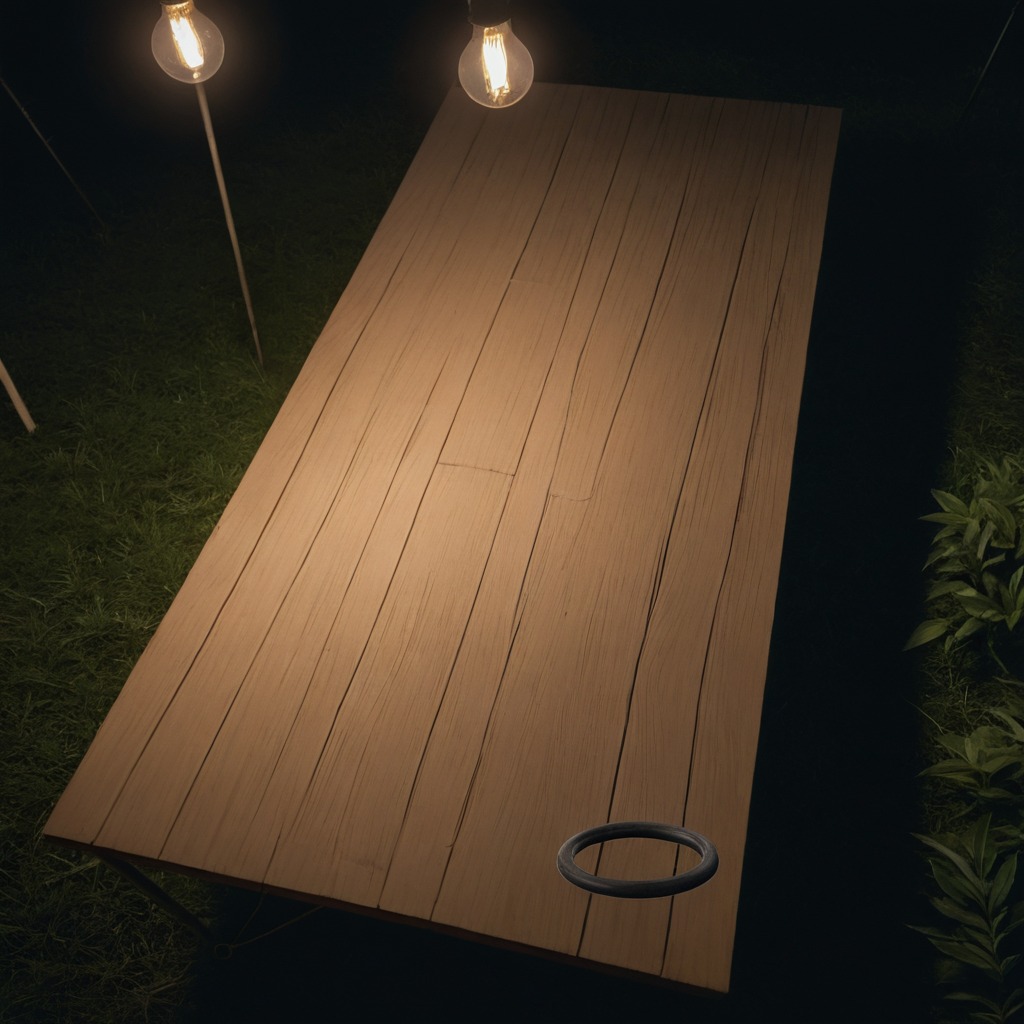
A rubber O-ring is lying on the wooden table inside a jungle field workshop tent at night.